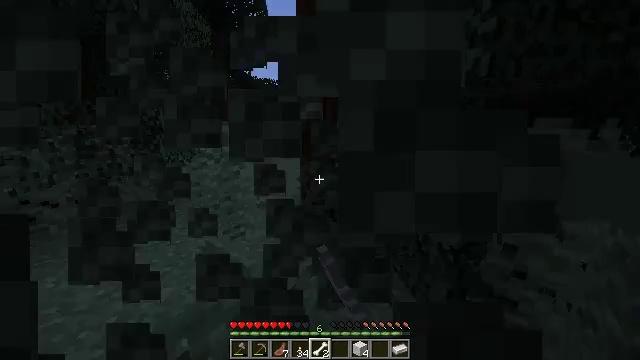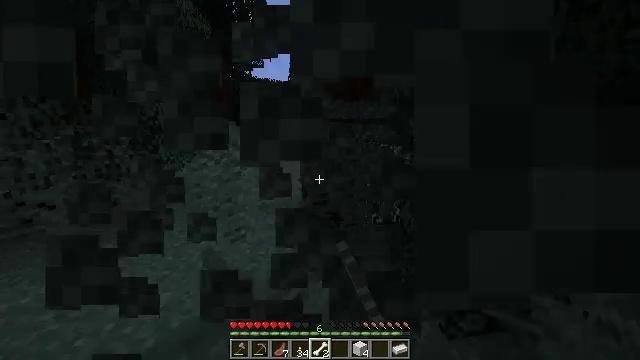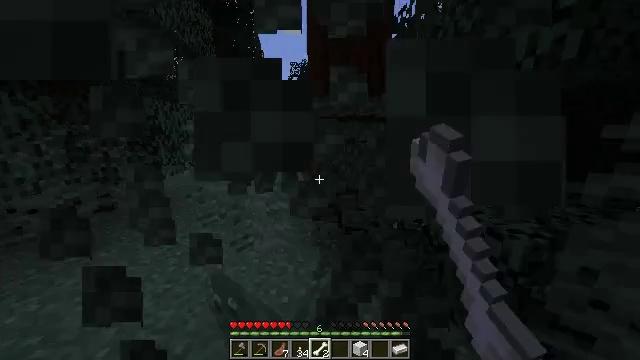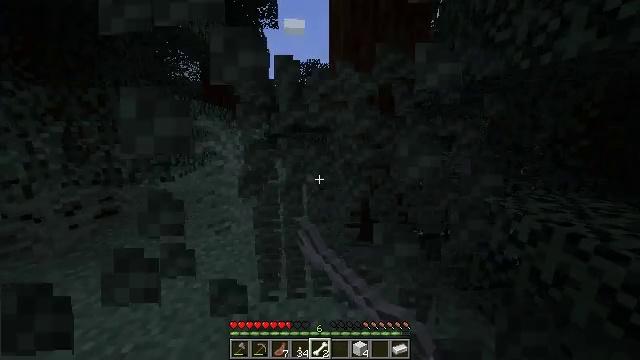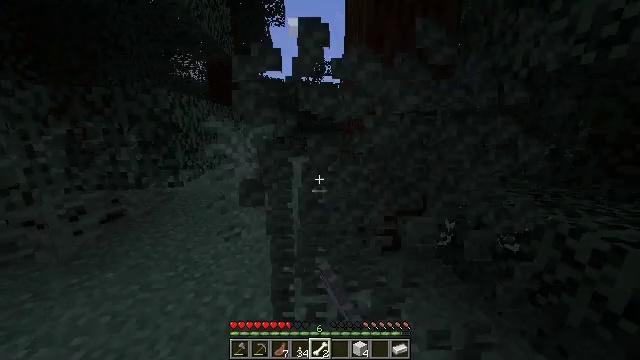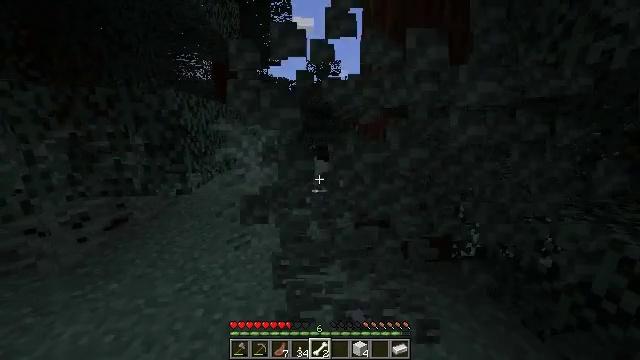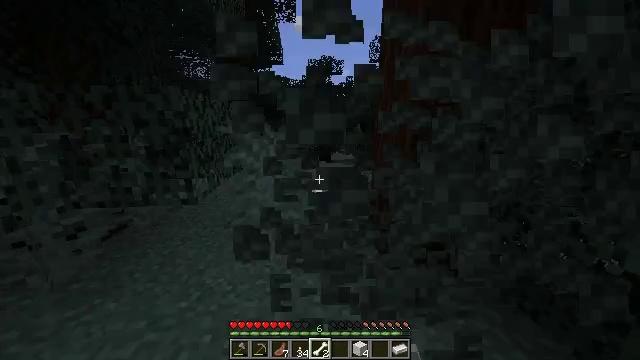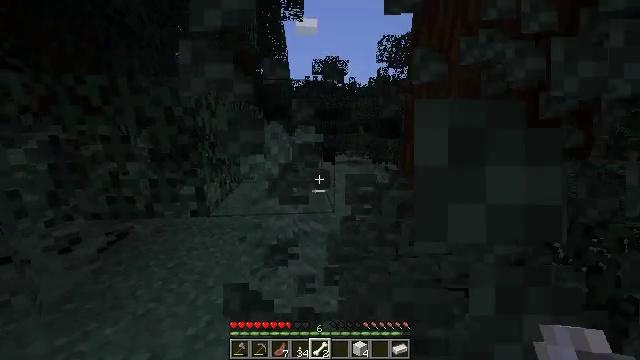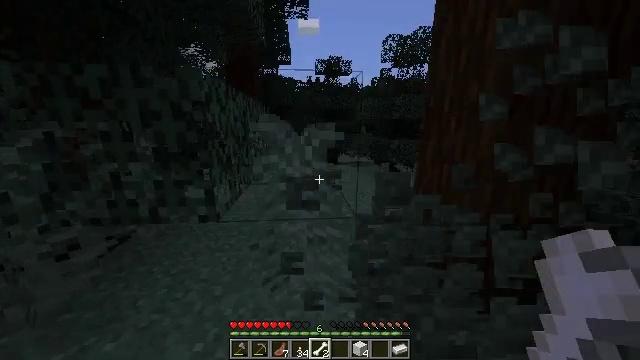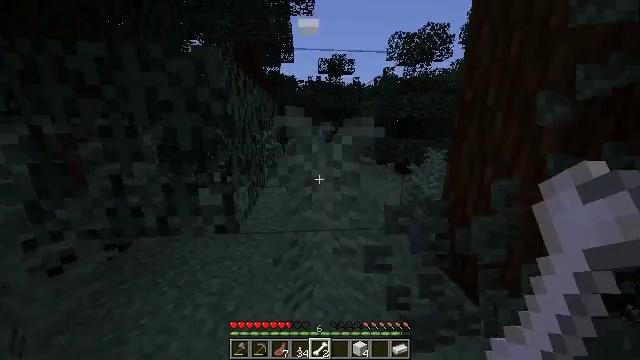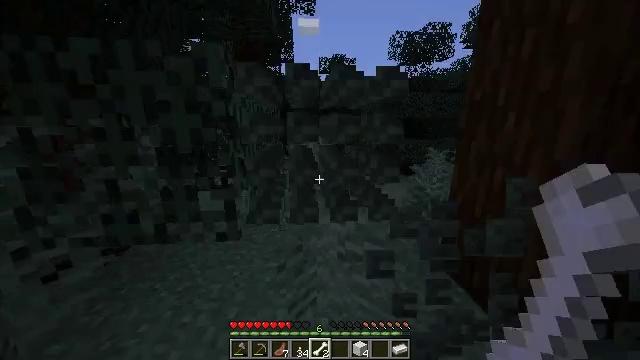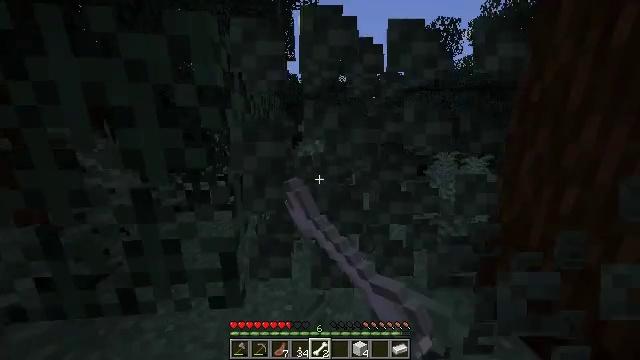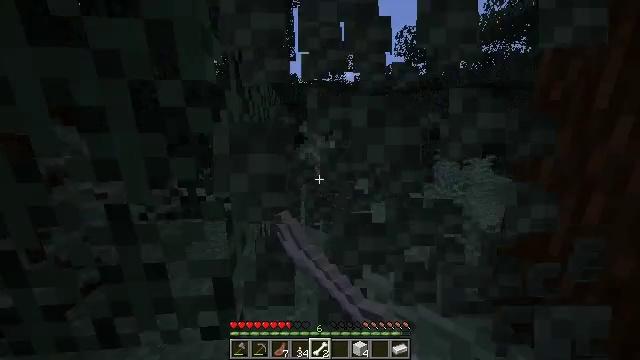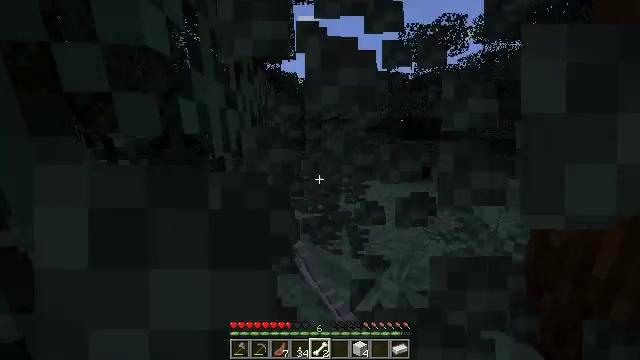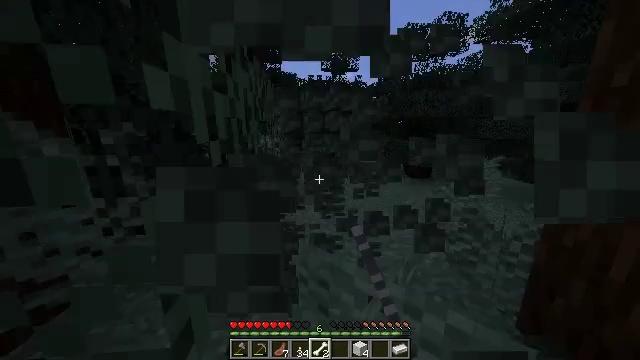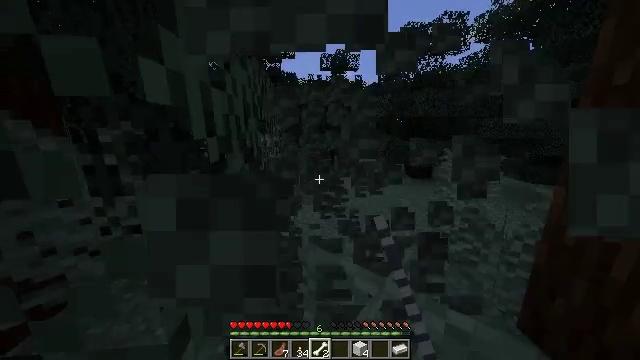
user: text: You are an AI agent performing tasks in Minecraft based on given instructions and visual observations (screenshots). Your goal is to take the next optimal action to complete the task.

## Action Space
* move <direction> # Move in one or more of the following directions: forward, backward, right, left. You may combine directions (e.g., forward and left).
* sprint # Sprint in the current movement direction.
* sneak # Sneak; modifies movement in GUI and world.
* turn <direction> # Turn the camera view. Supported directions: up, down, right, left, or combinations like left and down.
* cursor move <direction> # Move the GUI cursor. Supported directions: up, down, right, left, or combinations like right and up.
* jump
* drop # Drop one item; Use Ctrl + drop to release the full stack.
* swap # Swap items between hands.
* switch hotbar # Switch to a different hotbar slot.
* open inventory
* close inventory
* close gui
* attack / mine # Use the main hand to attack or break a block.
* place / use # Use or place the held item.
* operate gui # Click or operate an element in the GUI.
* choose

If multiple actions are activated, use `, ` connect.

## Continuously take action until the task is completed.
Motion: motion action
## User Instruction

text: Mine the large fern from the ground.
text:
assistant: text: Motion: move forward and move left, attack / mine
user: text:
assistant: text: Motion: move forward and move left, attack / mine
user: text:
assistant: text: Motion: move forward and move left, attack / mine
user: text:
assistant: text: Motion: move forward and move left, attack / mine
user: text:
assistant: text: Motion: move forward and move left, attack / mine
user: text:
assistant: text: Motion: move forward and move left, attack / mine
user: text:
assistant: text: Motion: move forward and move left, attack / mine
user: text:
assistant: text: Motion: move forward and move left
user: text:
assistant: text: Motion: move forward and move left
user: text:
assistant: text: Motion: move forward, attack / mine
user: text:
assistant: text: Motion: move forward, attack / mine
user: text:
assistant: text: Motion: move forward, attack / mine
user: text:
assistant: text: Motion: move forward, attack / mine
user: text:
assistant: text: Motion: move forward
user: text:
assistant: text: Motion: no_op
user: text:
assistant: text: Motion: no_op